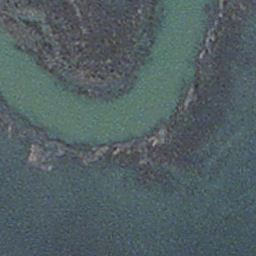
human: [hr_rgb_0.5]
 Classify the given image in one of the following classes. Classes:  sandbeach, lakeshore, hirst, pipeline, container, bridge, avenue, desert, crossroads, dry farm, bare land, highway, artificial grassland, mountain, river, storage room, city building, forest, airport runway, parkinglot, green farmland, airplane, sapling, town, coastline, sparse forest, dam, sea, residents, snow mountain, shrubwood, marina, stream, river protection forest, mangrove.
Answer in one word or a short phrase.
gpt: stream